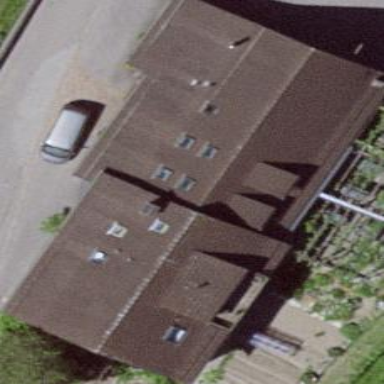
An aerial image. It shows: Building.